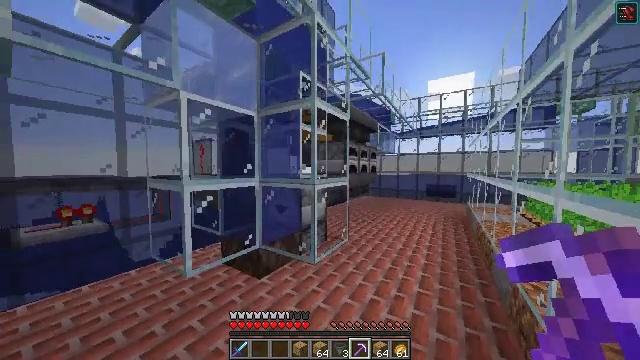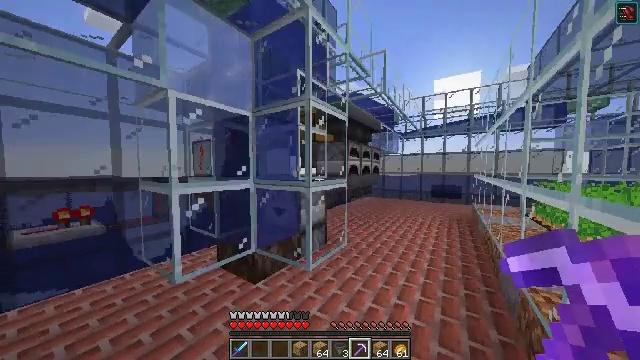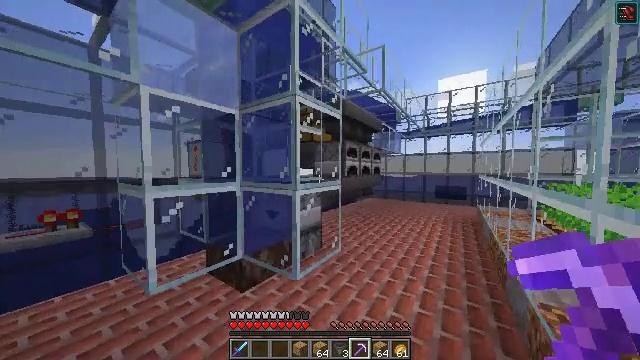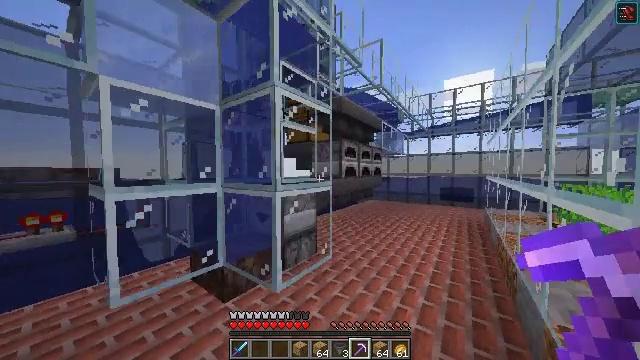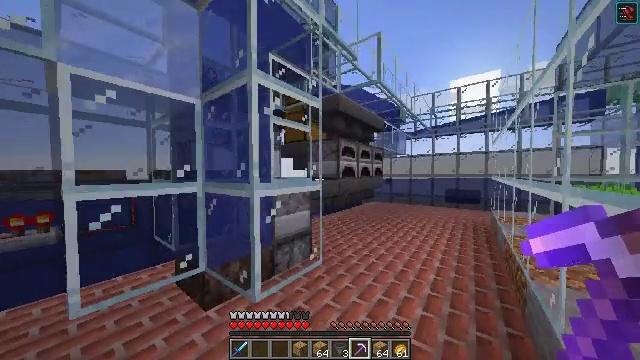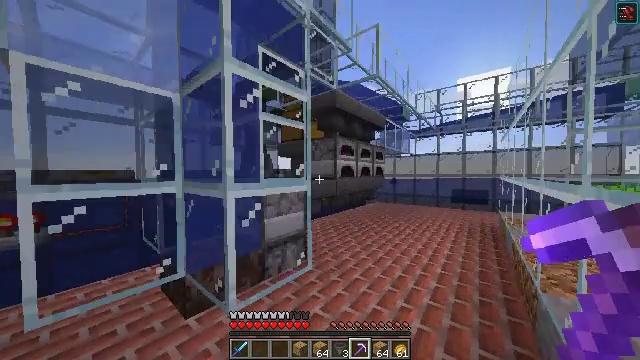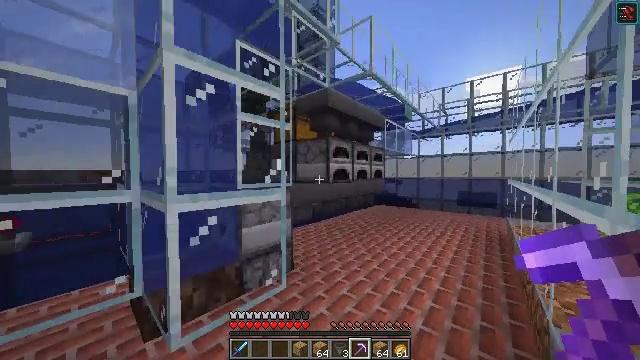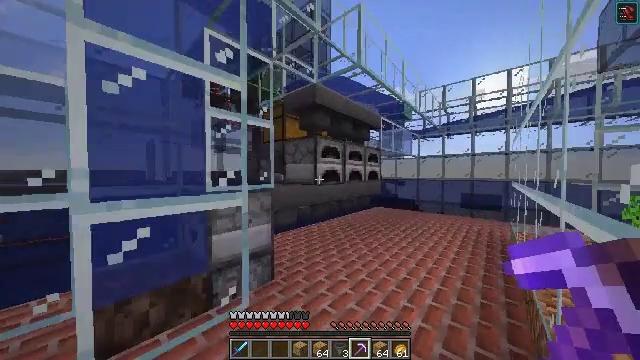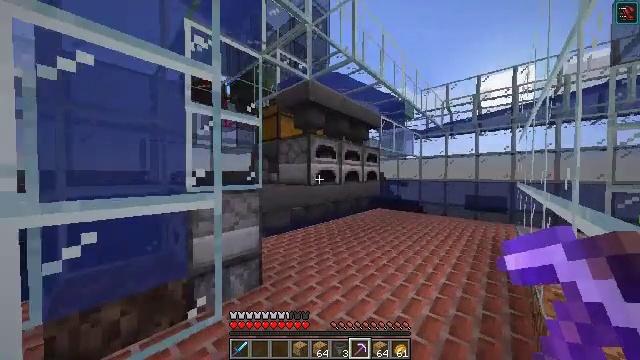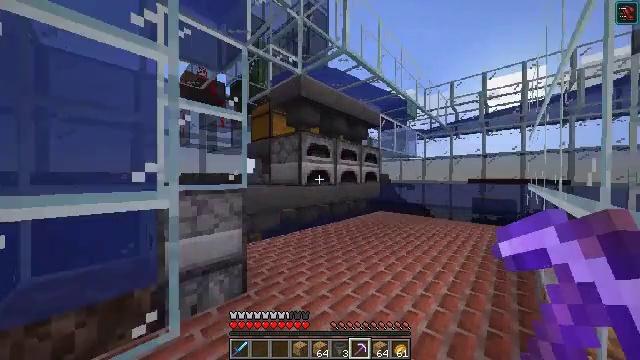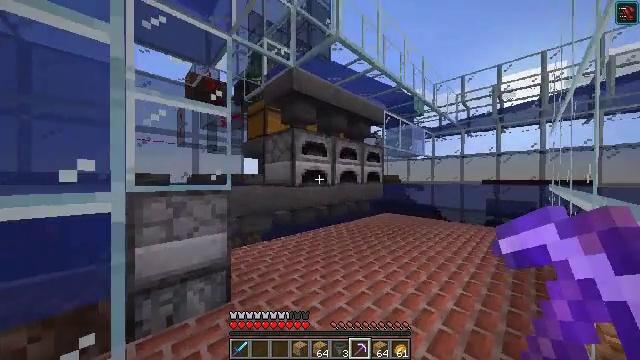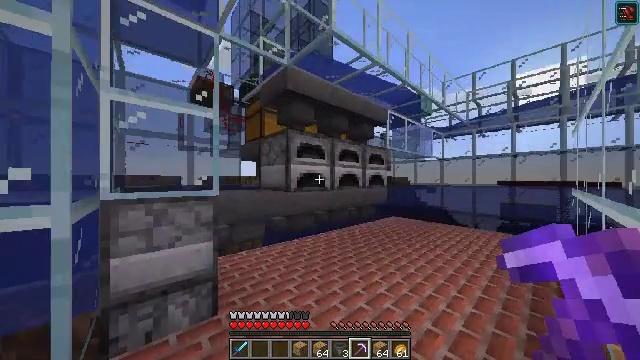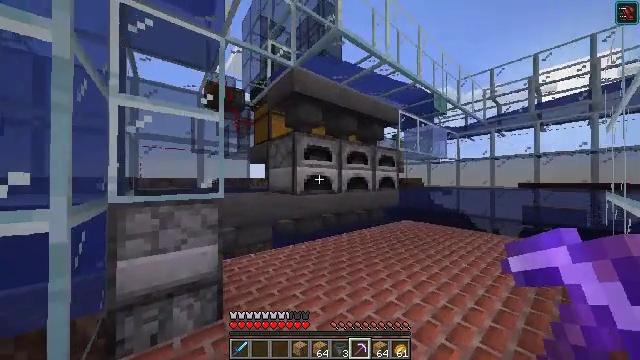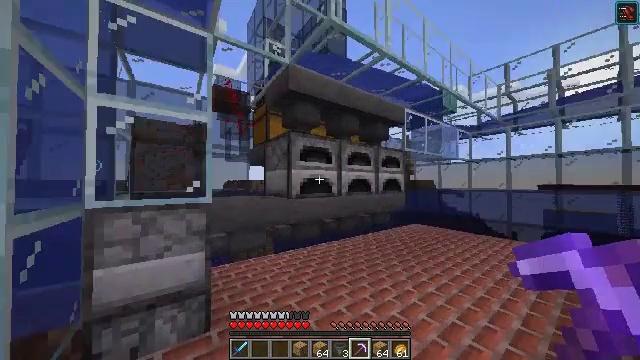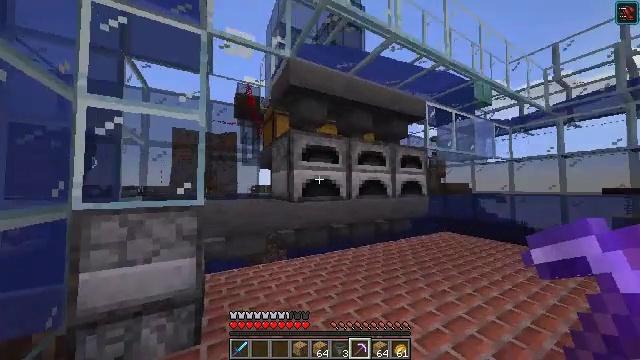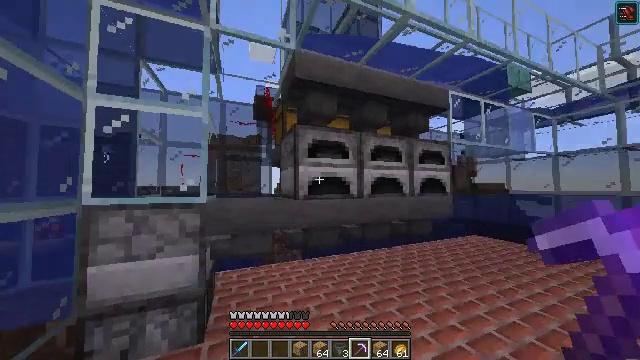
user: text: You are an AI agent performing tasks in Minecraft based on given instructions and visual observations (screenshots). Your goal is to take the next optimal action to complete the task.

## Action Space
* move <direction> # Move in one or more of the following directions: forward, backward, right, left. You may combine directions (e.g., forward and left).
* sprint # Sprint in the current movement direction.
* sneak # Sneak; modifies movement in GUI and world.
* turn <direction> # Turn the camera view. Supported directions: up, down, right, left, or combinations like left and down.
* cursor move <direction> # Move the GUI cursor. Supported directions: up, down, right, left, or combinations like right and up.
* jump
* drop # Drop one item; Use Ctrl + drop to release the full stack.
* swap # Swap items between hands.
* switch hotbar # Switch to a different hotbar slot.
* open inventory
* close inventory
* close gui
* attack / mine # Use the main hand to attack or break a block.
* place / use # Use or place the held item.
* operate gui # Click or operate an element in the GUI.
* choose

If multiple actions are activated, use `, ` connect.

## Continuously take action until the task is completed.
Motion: motion action
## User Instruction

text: Attack the hopper to gather it.
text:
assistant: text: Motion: move forward and move right, turn left
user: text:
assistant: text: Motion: move forward and move right, turn left
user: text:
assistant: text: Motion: move forward and move right, turn left
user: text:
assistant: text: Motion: move forward and move right, turn left
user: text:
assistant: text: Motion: move forward and move right, turn left
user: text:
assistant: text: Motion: move forward and move right, turn left
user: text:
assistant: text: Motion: move forward and move right
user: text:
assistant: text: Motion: move forward and move right, turn left
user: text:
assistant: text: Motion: move forward and move right, turn left
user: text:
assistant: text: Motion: move forward and move right, turn left
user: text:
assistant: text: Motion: move forward and move right, turn left
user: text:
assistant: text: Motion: move forward and move right, turn left
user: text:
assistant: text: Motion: move forward and move right, turn left
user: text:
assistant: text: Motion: move forward and move right, turn left and up
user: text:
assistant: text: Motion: move forward and move right, turn left
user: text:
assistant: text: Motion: move forward and move right, turn left
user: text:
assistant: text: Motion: move forward and move right, turn left
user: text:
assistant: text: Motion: move forward and move right, turn left
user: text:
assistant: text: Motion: move forward, turn left
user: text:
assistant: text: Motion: no_op
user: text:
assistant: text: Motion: no_op
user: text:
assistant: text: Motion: no_op
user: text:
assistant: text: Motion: no_op
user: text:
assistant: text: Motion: move forward and move left, turn right
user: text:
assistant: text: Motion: move forward and move left, turn right
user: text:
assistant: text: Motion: move forward and move left, turn right
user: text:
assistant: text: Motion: move forward and move left, turn right
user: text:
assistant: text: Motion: move forward and move left, turn right
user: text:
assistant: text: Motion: turn right
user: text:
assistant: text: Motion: turn right